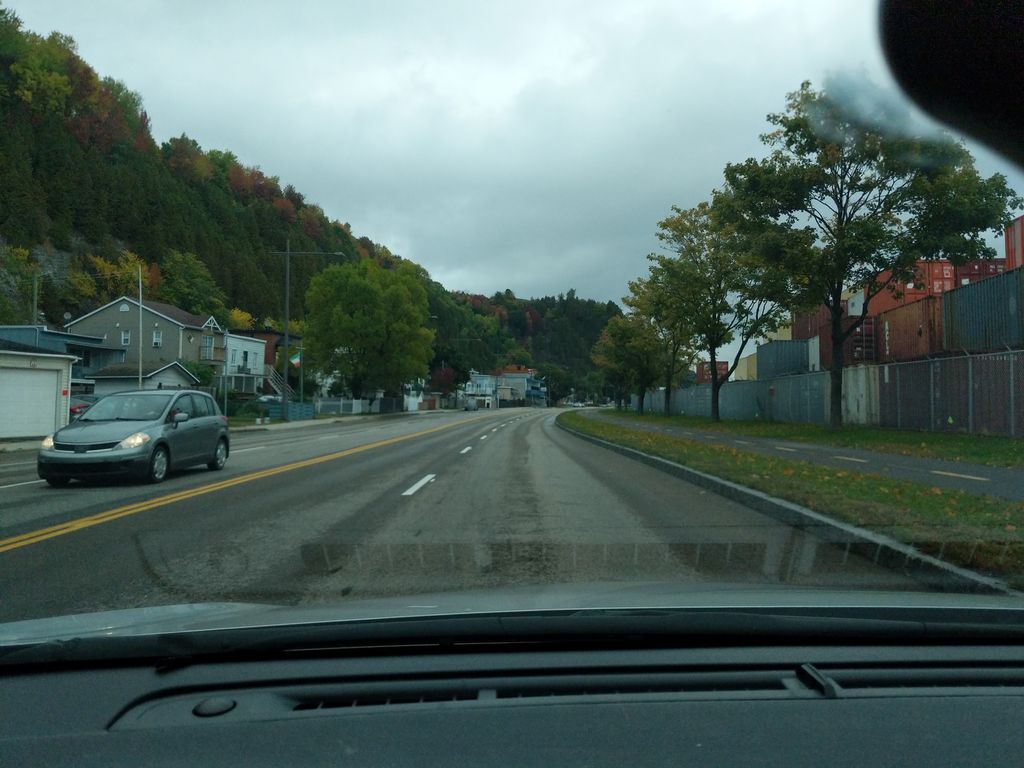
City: quebec_city